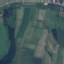
Label: PermanentCrop